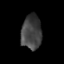
Tissue: skin
Cell type: Epithelial cells
Senescence score: 0.2611
Nuclear area (px): 684
Mean DAPI intensity: 66.336